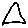
Label: triangle